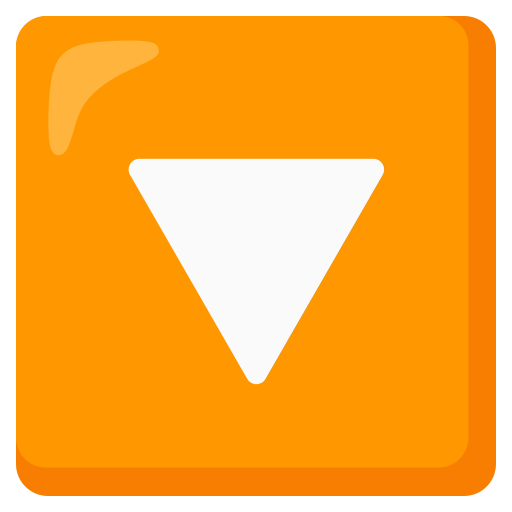
Emoji: 🔽